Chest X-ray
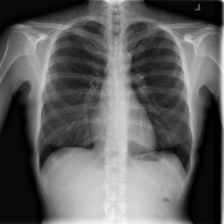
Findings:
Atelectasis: negative
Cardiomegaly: negative
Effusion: negative
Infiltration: negative
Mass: negative
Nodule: negative
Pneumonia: negative
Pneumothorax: negative
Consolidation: negative
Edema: negative
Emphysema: negative
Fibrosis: negative
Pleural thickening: negative
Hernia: negative